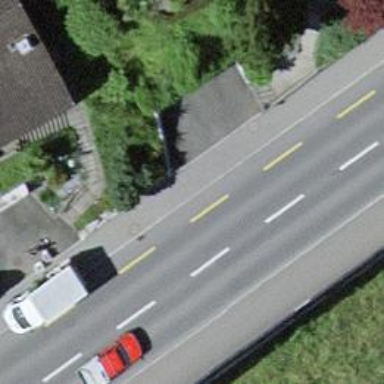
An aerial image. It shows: Driveway leading to service road.